Question: I've created a map fragment as seen here <URL> and it works great.
The issue is when i have another map fragment in the following activity.
Activity A has a MapFragment taking up the entire page. Activity B has a MapFragment that takes up only half the page (the bottom half has a ListFragment). Both work fine but when i click the back button to go from Activity B back to A the map view only takes up half the page and the bottom half of the page has refresh issues.
The mapviews state isn't saved independent of the other either. For example: When going from Activty A to Activity B the map displays the same. This is fine. But if the user pans around or zooms the map in activity B. When the user goes back to Activity A the map doesn't go back to where it was when that activity was paused (This obviously isn't a major issue as i can manually save the state and reposition. would be handy if it was handled for me though).
This is how Activity A looks after returning back from Activity B

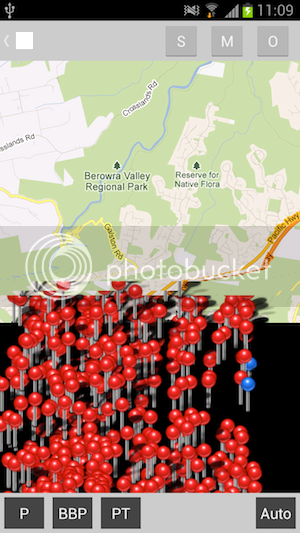
Answer: You asked to let you know if there's a better solution - there is now. Google released <URL> which gives you 'MapFragment'. Now it should work like a charm.